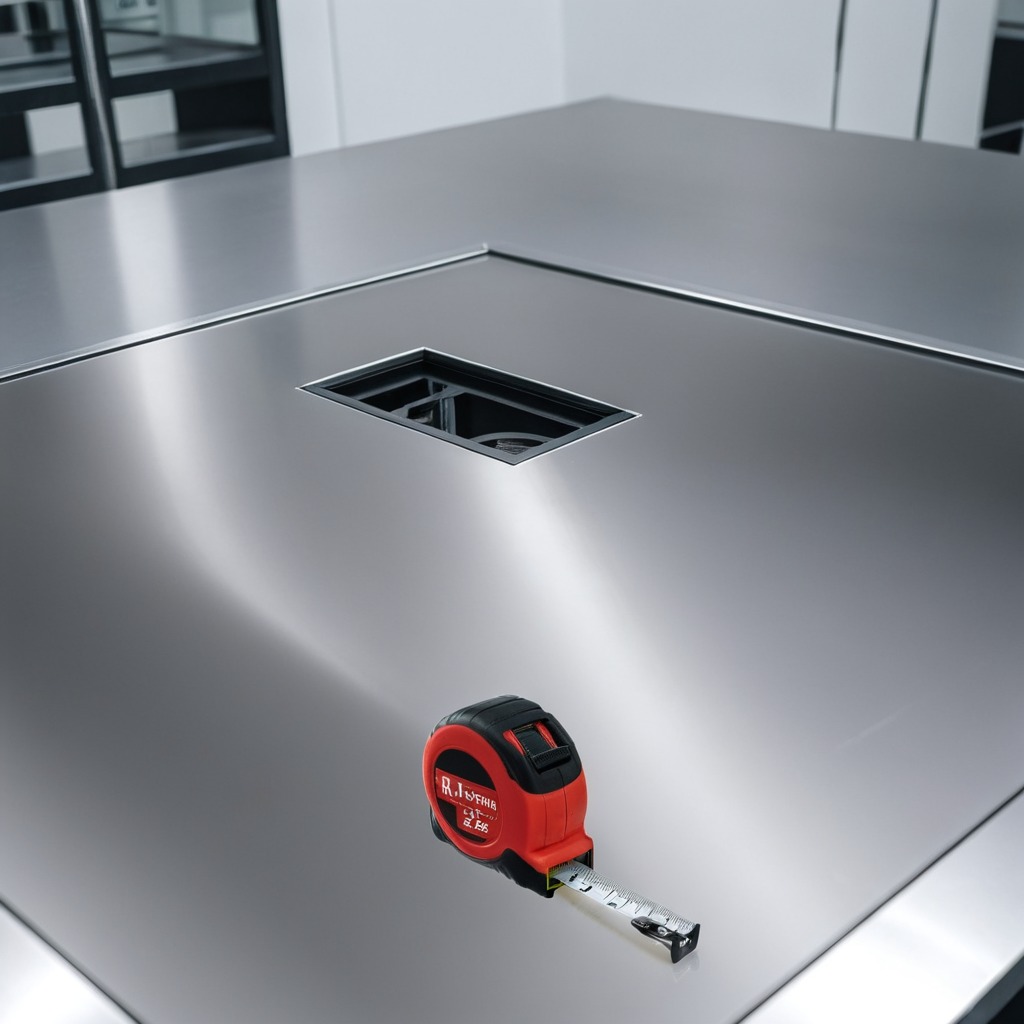
A measuring tape lies on the stainless steel table.